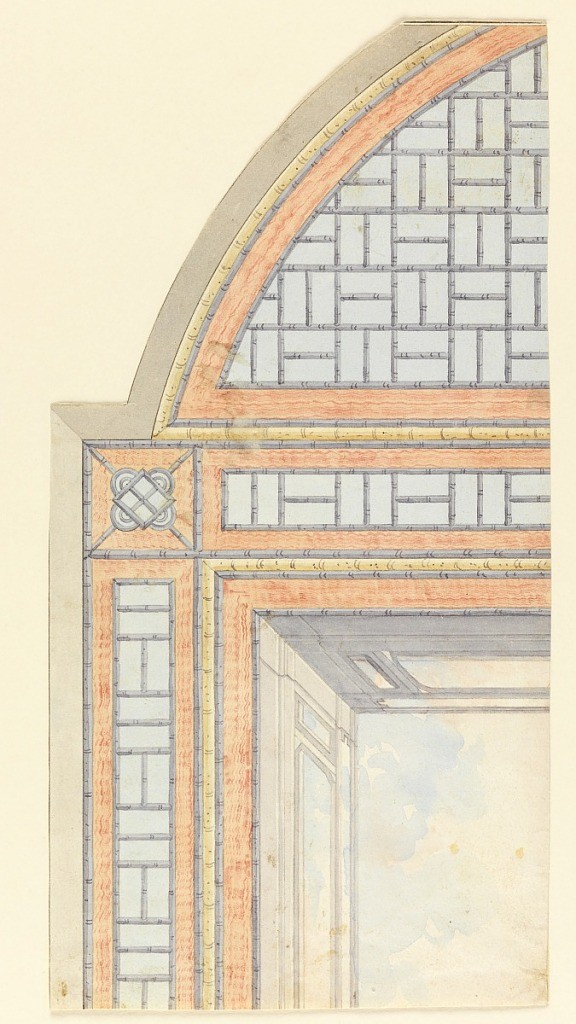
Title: Design for Ceiling Decoration, Probably for Conservatory/Music Room or Perhaps Dining Room
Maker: Frederick Crace, English, 1779–1859
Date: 1802
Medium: Brush and watercolor, graphite on paper
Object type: Drawing
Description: Vertical rectangle. Design for the Royal Pavilion, Brighton. Detail of a design for a ceiling divided into three compartments: a square and two half-oval sections. About one quarter of the design is shown, with the square showing the painted representation of a clouded sky, surrounded by a balustrade and bamboo border. Oval with bamboo trellis-work design.

Original album associated with this collection still exists.  See 1948-40-1 accessory